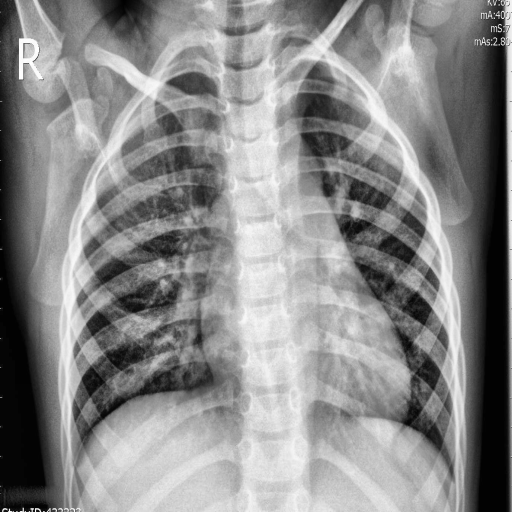
Finding: PNEUMONIA